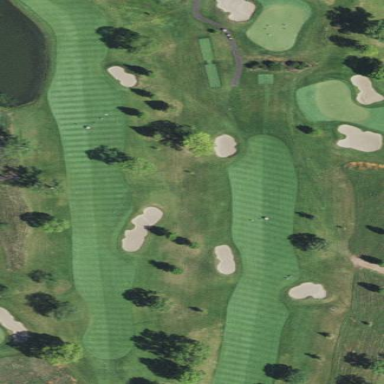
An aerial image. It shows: Lush grass fairway on golf course.